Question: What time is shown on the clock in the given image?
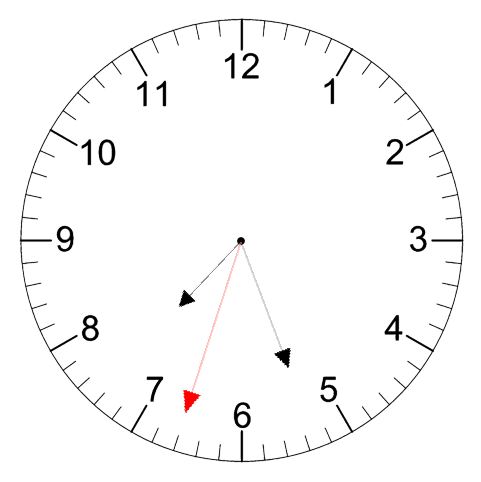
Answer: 07:26:33